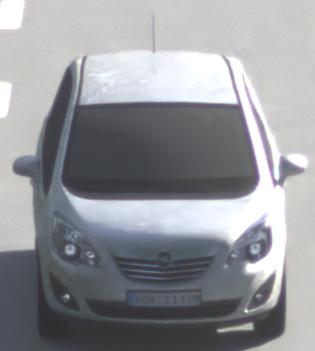
Make: Opel
Model: Meriva 1.4
Detailed model: Meriva (B)
Model produced from: 2010/05
Model produced until: 2013/11
Doors: 5
Color: white
Road condition: dry road
Daytime: morning or afternoon
Contrast: low contrast